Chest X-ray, AP view. Patient: 49 years old, sex M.
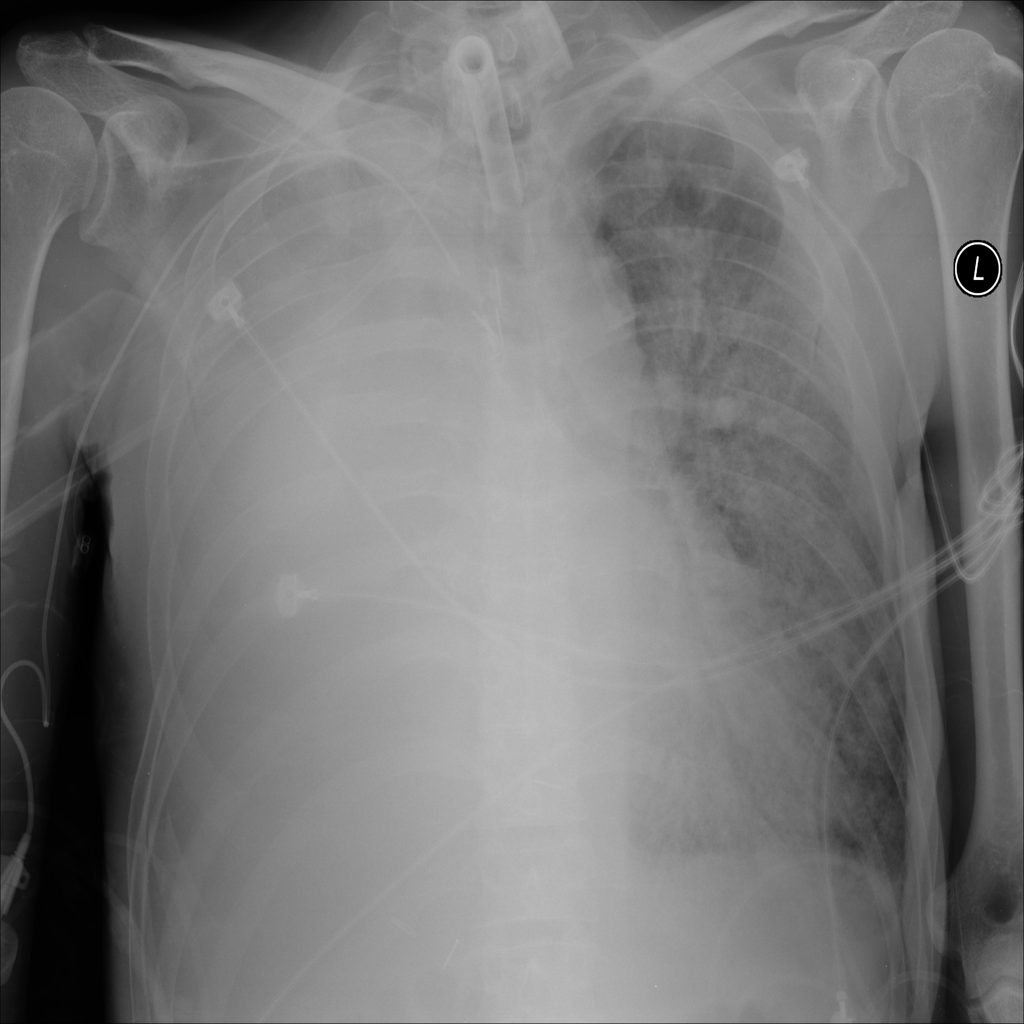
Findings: Infiltration